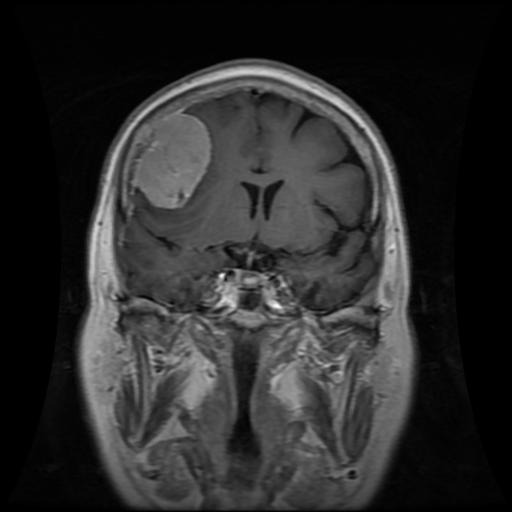
Label: meningioma